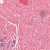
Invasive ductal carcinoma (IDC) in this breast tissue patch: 0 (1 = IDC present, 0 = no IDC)